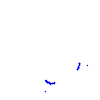
Particle: proton